Question:
Hi.
I m using a Invoke Operation which return a class "Product"
'''
public Product GetProductById(int Id)
{
Product Record = this.ObjectContext.Product.Include("Order_Detail").Where(d=>d.ProductID=Id).FirstOrDefault()
return Record;
}
'''
But i m not able to get Order_Detail in the the completed event of the class
'''
InvokeOperation<Product> Invk = ObjProduct.GetProductById();
Invk.Completed += (sender, e) =>
{
if (!Invk.HasError)
{
Product ObjProduct = Invk.Value;
Order objorder=ObjProduct.Order_Detail;
}
};
'''
i m getting ObjProduct.Order_Detail as Null i not known why i m not able to include Order_Detail in this Product entity
I have written [Include] in metadata as well
'''
[Include]
public Order Order { get; set; }
'''
But Still i m not able to get Order_Detail In the collection.
Waiting for a positive response.
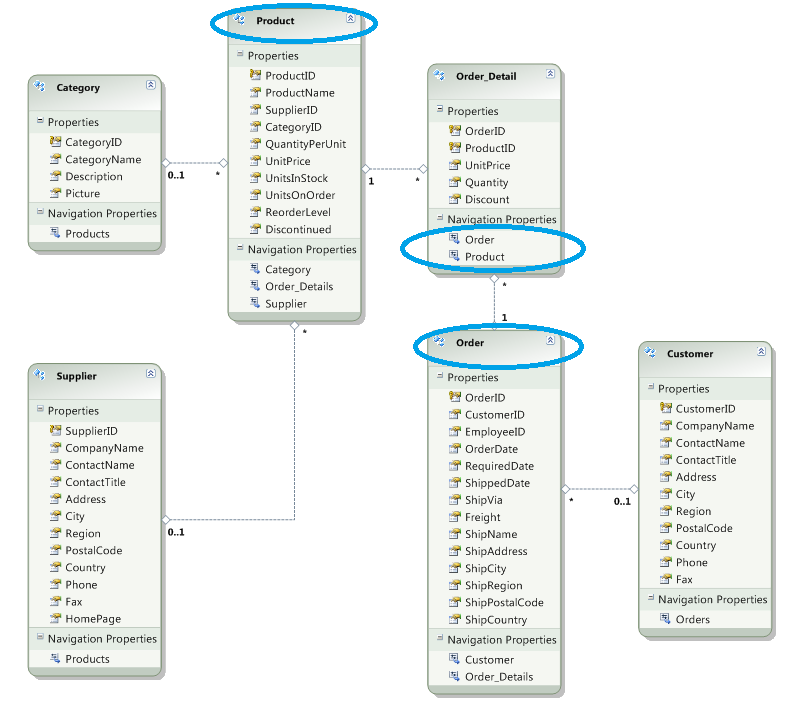
Answer: This is the expected behavior. Invokes are meant to execute an operation on the server or retrieve a simple object. As you can see, the InvokeOperation callback don't contains the usual Entities/AllEntities properties that make room for Included Entities. I suggest you to use a standard load operation with a parameter to get your data.
'''
public IQueryable<Product> GetProductById(int Id)
{
return this.ObjectContext.Product.Include("Order_Detail").Where(d=>d.ProductID=Id);
}
'''
If what you're trying to achieve is "Non Accumulating Execution" (i.e. don't load your domainContext's entityContainer with the result of the query) than have a look at this <URL> from Mathew Charles